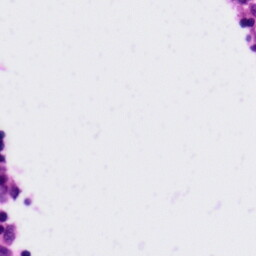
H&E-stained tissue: Tonsil